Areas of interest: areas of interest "PLA General Hospital Teaching Building"
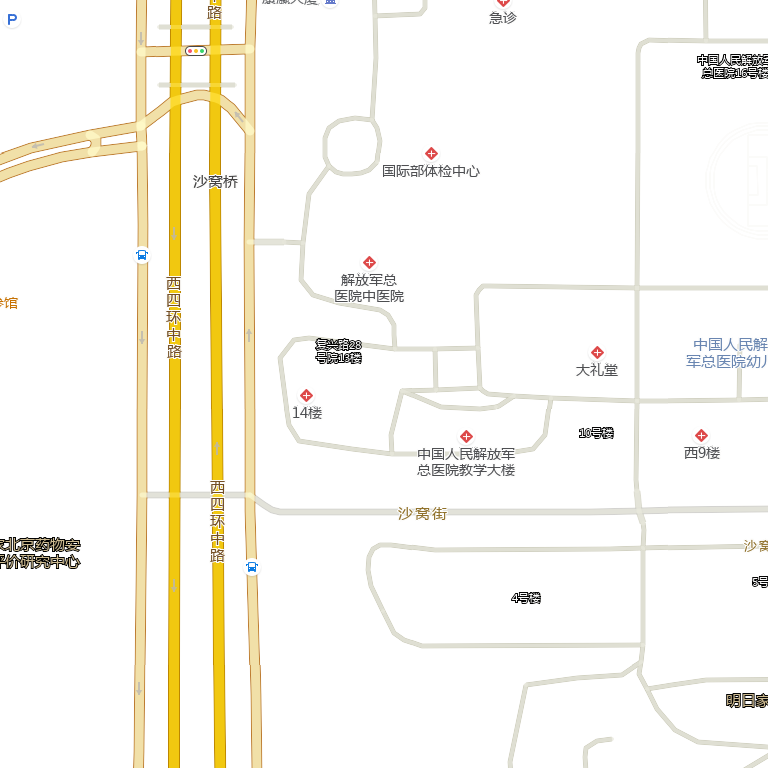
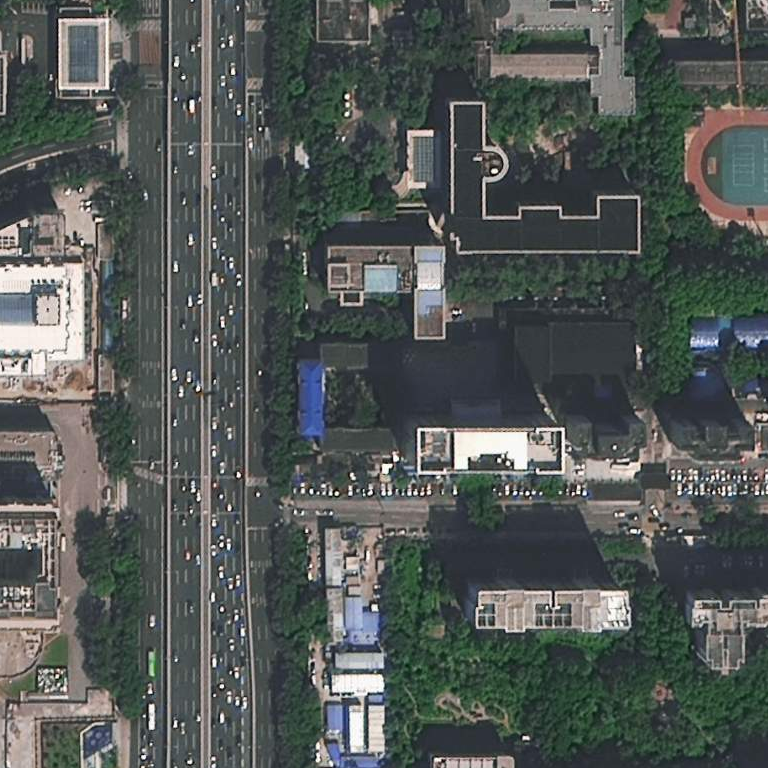